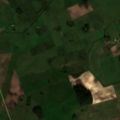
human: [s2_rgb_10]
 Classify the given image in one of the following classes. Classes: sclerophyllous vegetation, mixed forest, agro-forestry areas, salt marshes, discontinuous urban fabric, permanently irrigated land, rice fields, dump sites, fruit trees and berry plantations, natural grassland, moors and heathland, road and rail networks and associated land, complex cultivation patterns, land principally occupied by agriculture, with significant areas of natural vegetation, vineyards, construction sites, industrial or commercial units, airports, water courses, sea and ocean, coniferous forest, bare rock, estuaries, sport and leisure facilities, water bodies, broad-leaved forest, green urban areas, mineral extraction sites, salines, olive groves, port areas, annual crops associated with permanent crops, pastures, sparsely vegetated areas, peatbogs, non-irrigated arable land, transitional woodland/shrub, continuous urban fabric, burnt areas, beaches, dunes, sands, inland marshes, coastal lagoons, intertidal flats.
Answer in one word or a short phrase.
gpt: non-irrigated arable land, complex cultivation patterns